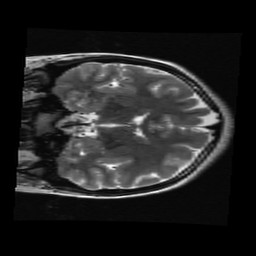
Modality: T2w
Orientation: coronal
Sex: female
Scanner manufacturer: ge
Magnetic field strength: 3 T
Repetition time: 5 s
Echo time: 0.101 s